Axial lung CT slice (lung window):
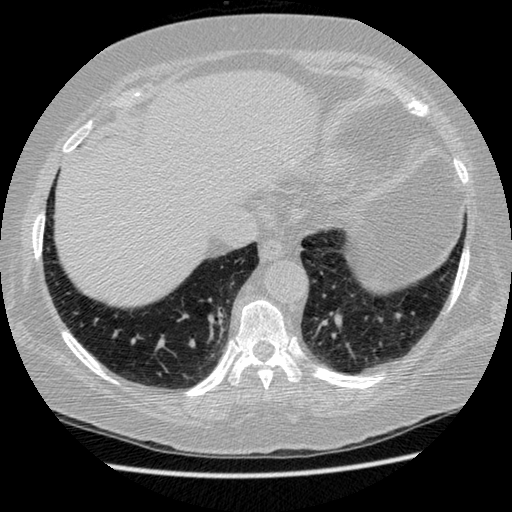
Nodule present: no